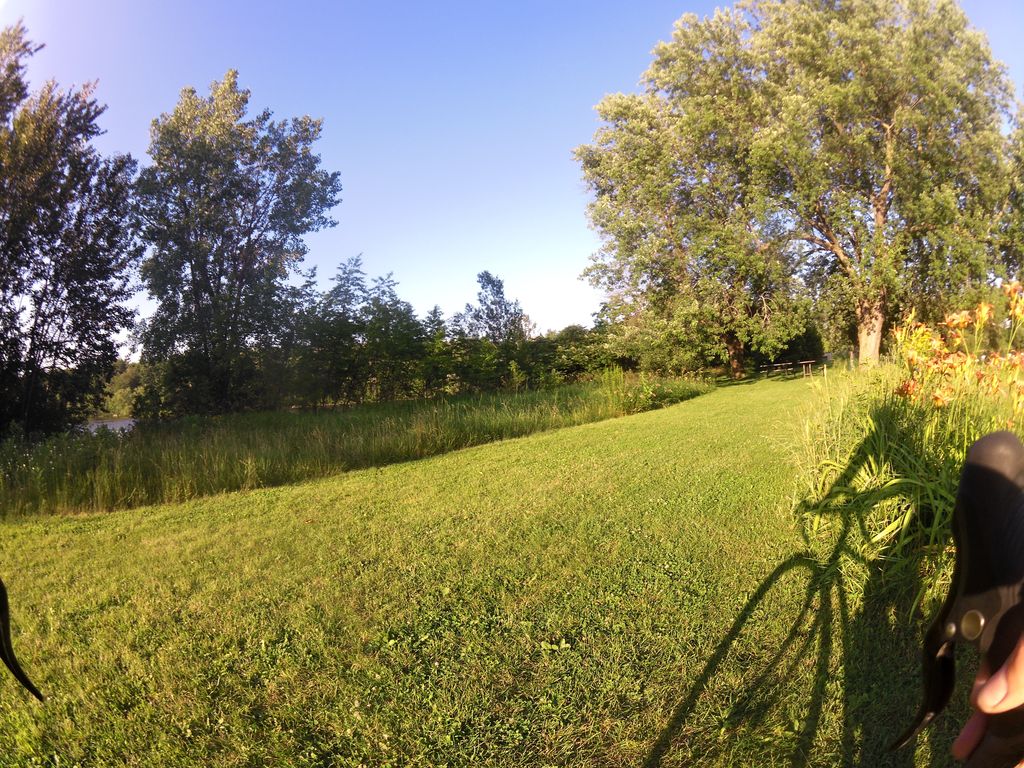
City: ottawa-gatineau